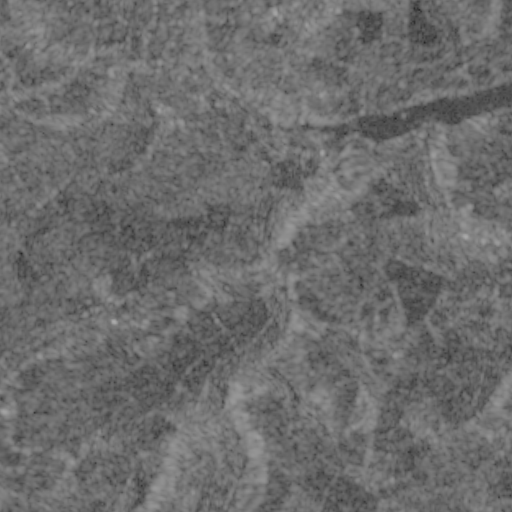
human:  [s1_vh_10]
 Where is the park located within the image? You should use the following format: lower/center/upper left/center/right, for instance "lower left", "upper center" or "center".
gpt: The park is located in the center right of the image.
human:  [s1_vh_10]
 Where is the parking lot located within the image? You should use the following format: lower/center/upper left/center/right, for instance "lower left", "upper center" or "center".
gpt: The parking lot is located in the upper center of the image.
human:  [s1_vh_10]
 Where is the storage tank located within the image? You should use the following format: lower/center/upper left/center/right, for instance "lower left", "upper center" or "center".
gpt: The storage tank is located in the upper left of the image.
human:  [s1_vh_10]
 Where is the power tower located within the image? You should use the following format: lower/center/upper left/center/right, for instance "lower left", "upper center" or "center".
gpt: There is no power tower in the image.

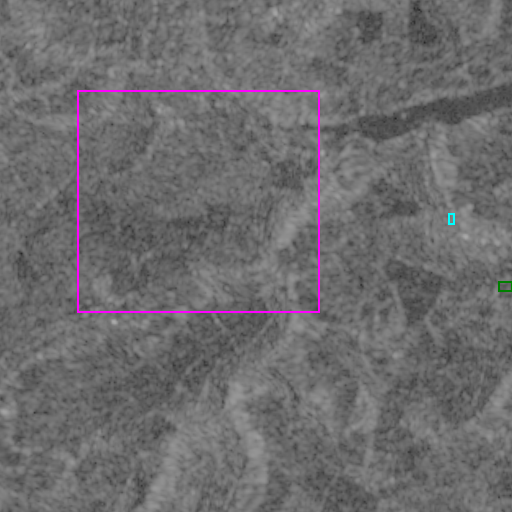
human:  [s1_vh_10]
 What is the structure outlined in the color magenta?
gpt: The structure outlined in magenta is a crop field.
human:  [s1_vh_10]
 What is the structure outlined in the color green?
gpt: The structure outlined in green is a park.
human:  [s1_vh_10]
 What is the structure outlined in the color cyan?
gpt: The structure outlined in cyan is a wastewater plant.
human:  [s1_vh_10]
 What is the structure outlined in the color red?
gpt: There is no red outline.